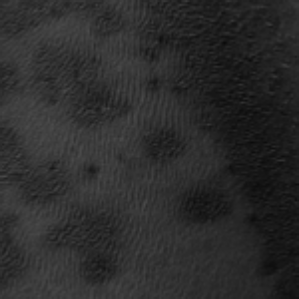
Label: frost